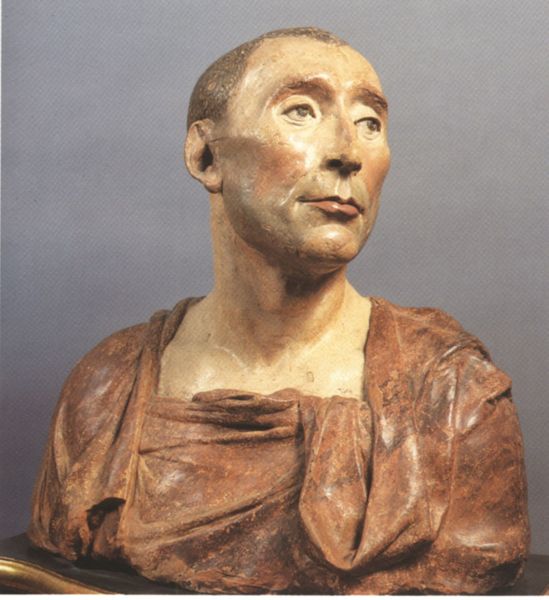
Titel: Niccolò da Uzzano
Künstler: Donatello
Institution: Florenz, Bargello
Schlagwörter: haut, kopf, mann, umhang, braun, bunt, hell, holz, mund, nase, ohr, blick, haus, tuch, augen, blass, falten, gesicht, hals, portrait, schauen, auge, figur, gewand, haare, augenbrauen, kinn, lippen, rechts, rosa, skulptur, farbig, wangen, schmal, brauen, büste, bronze, faltenwurf, philosoph, links, markant, hakennase, geschoren, kurz, kurzhaarschnitt, rom, schnitzerei, wangenknochen, rasiert, toga, versonnen, gefasst, kurzhaarfrisur, materialmix, caesar, cesar, recht, nach links